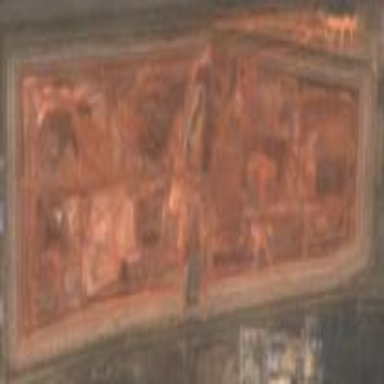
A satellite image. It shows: Landfill used for storing red mud.